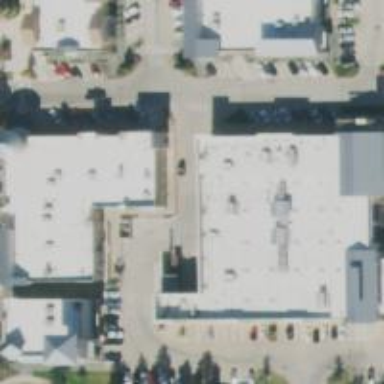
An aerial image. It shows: Retail building.